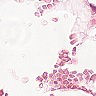
Metastatic tissue present: no